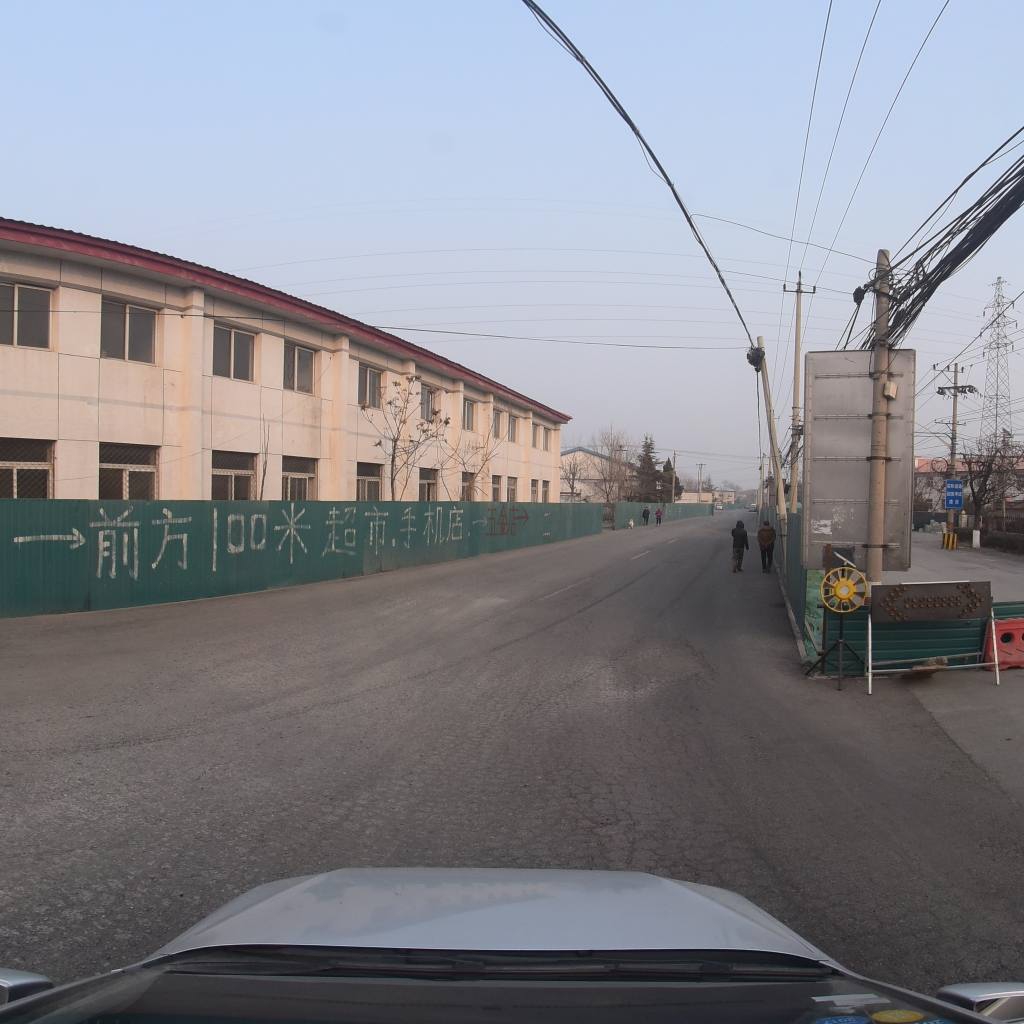
Region: Fengtai
Road damage annotations: pothole, alligator crack